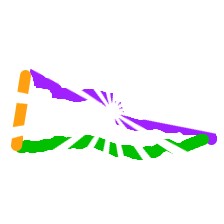
Shape: triangle